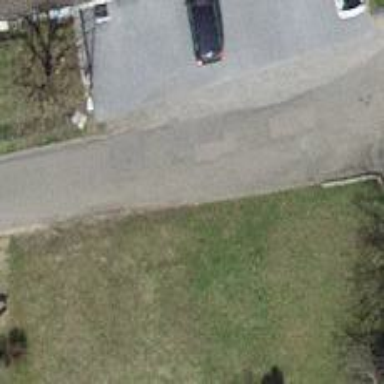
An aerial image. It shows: Residential road with asphalt surface.